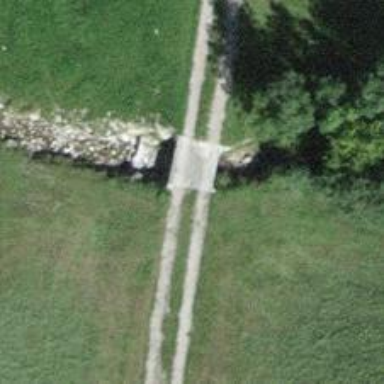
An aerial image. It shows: Dirt track on bridge with grade3 tracktype.